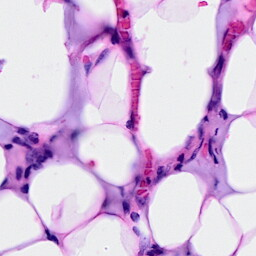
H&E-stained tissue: Breast